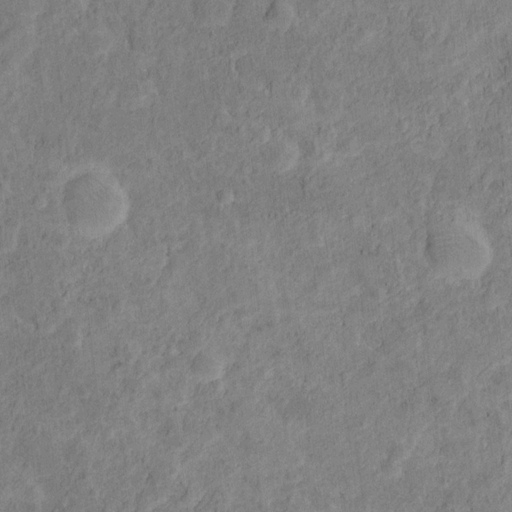
Classes present: Background